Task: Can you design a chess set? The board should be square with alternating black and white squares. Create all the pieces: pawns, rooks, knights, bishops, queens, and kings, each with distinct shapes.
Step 4338:
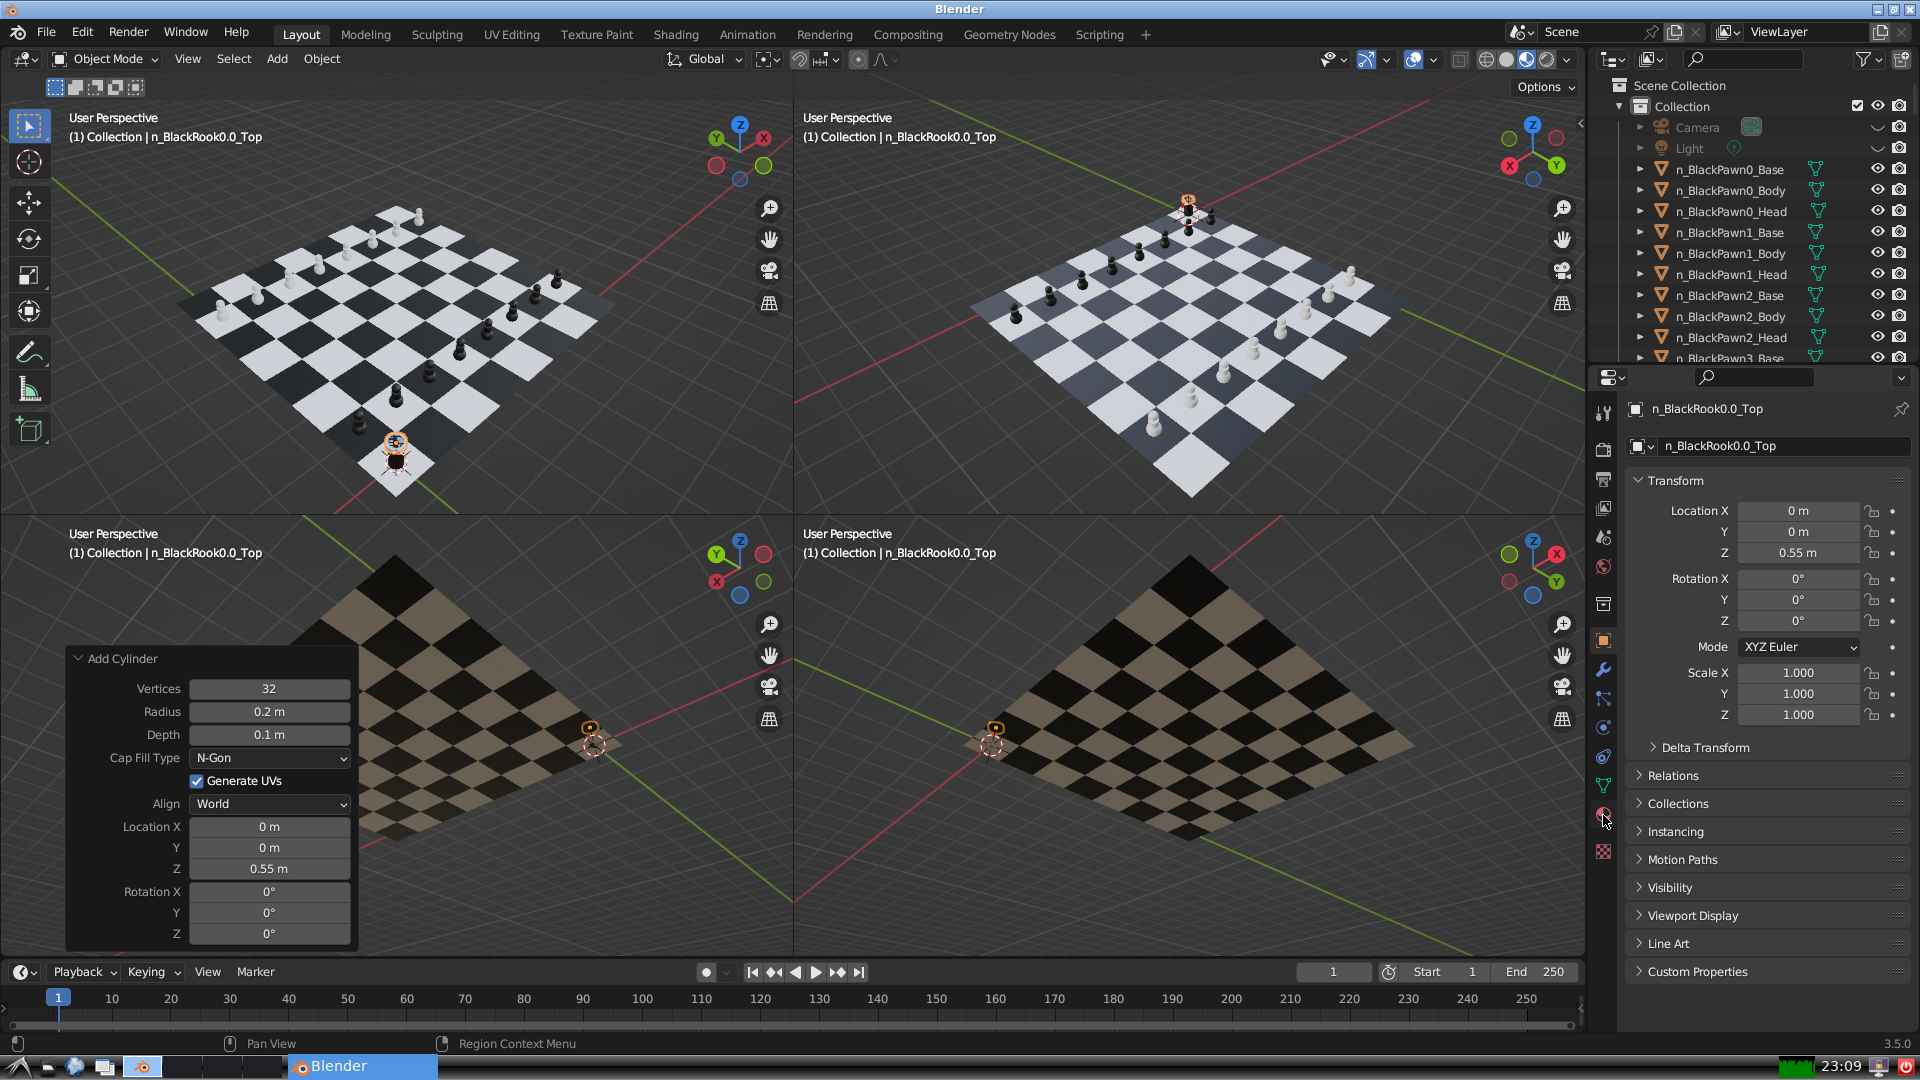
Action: click: no